Interaction volume radius: 5 \u00c5
Interaction volume height: 10 \u00c5
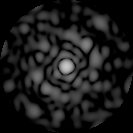
Disorder parameter: 0.8705